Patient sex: M
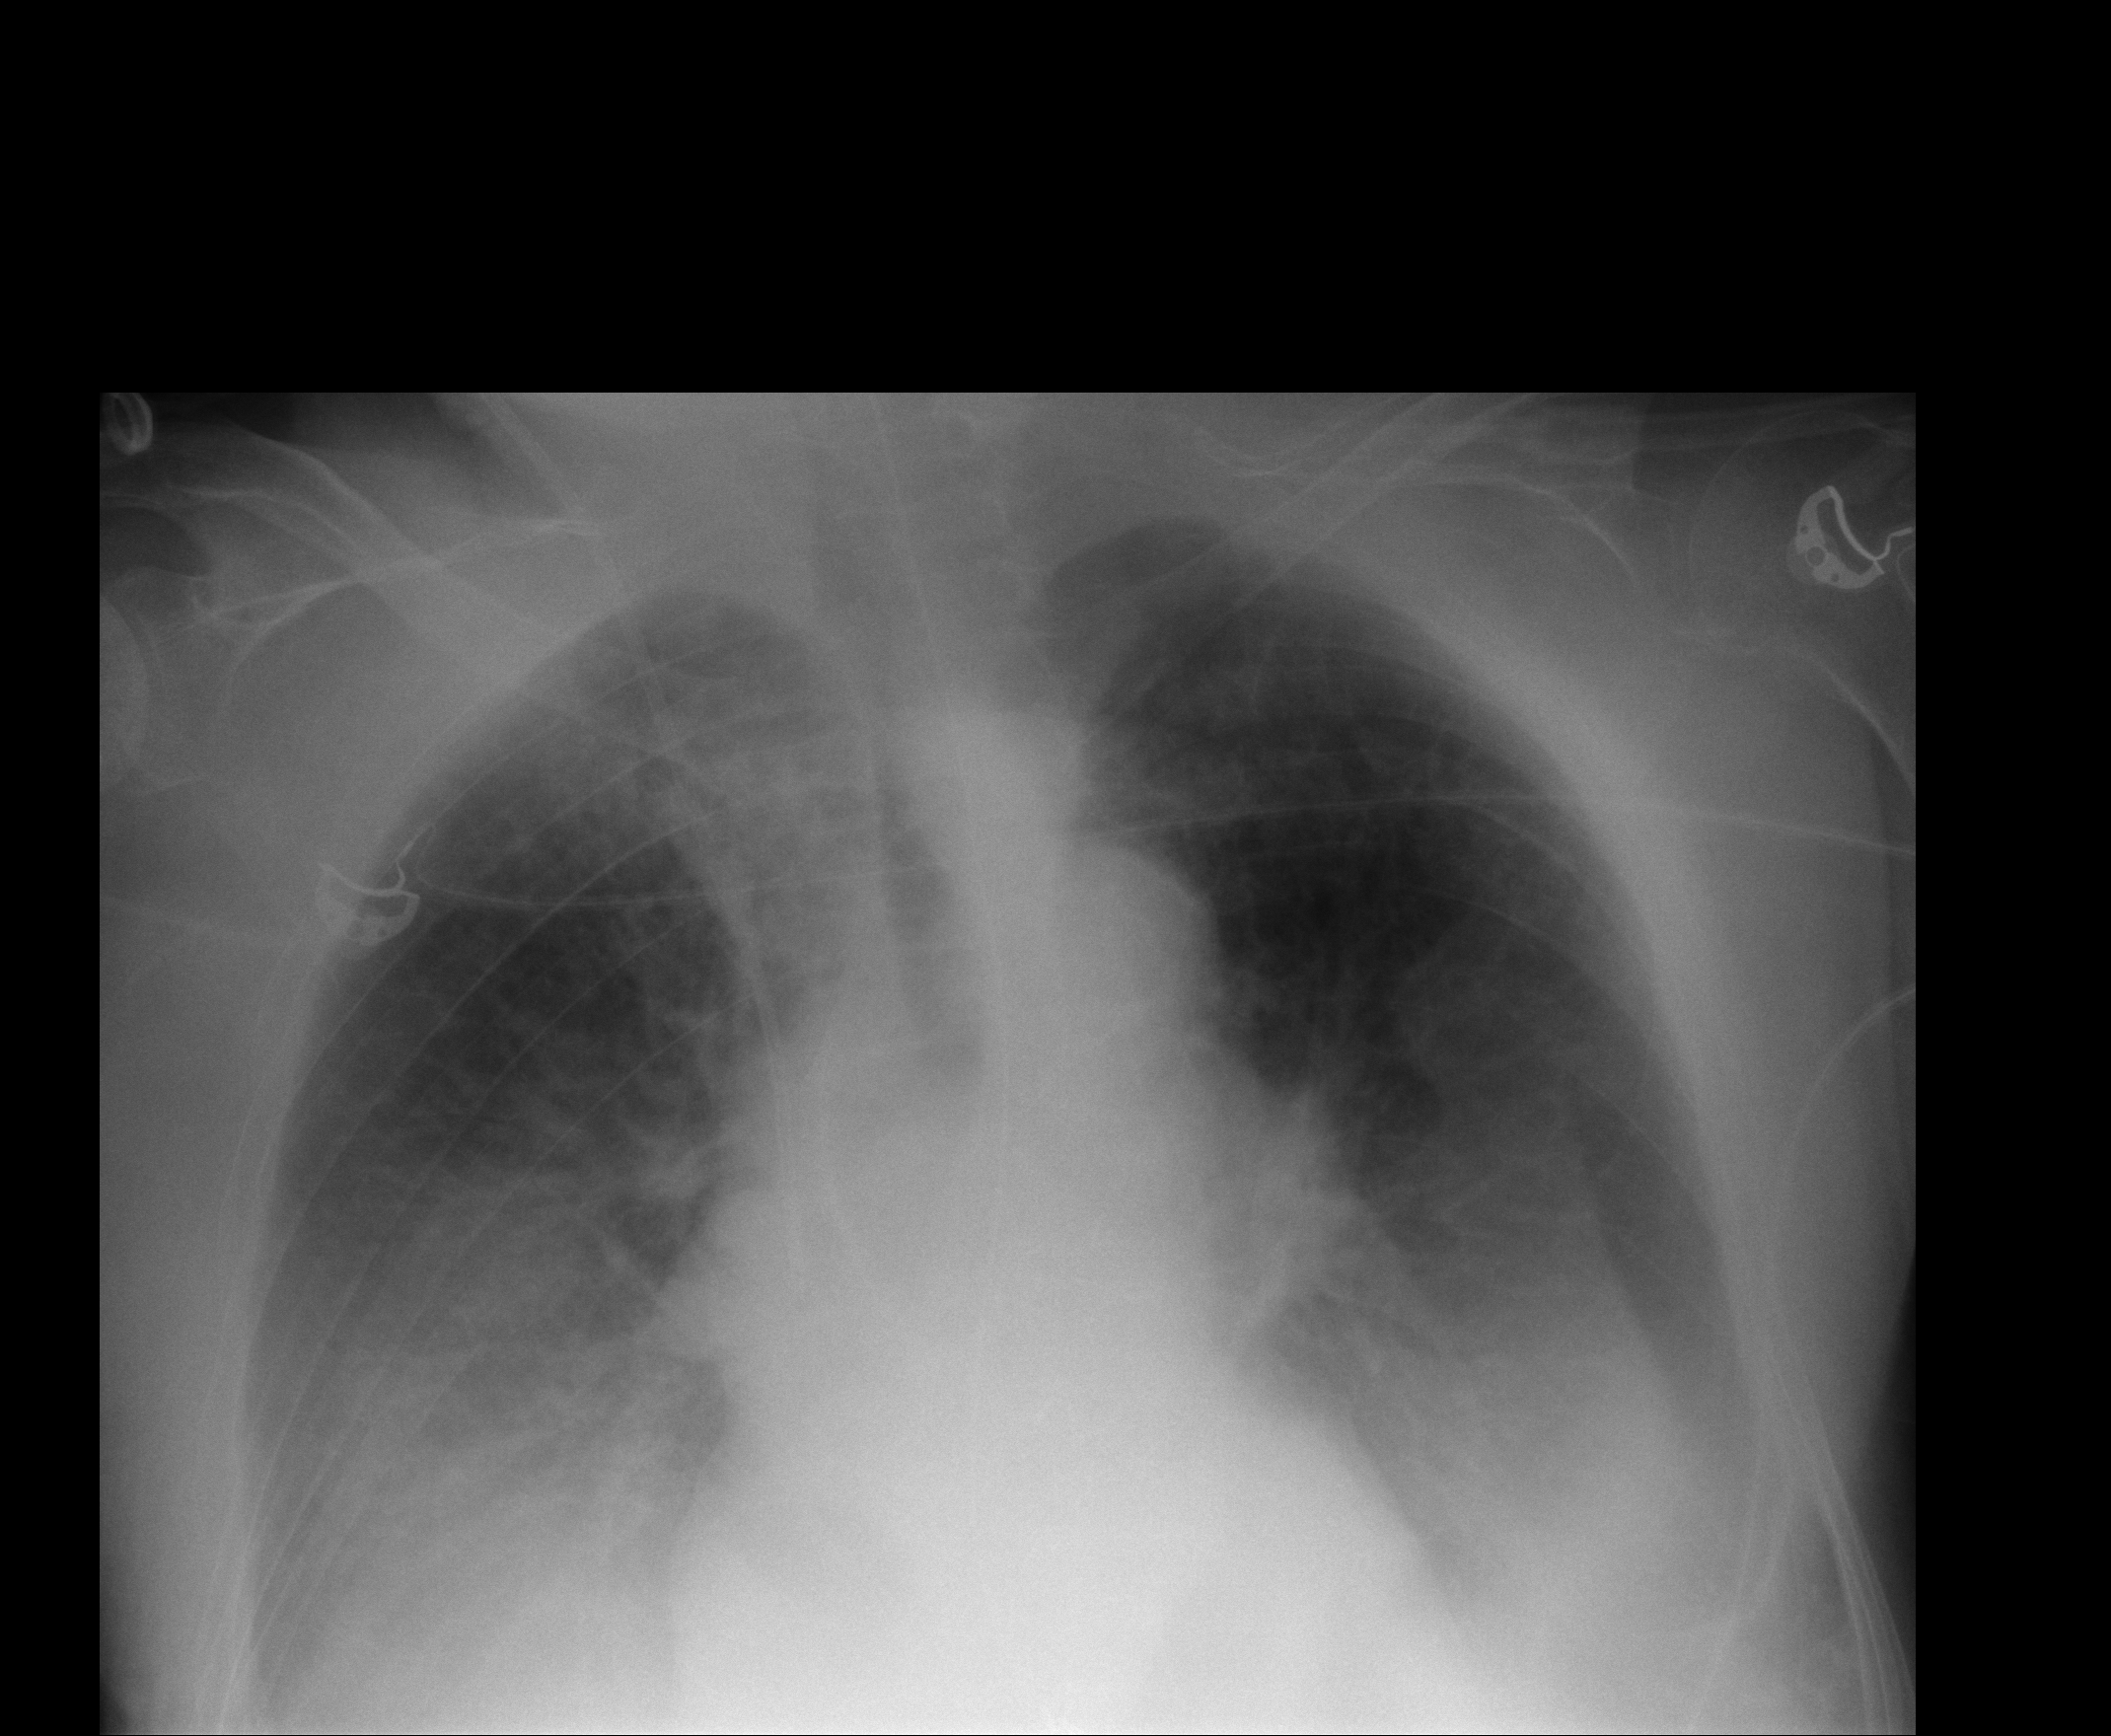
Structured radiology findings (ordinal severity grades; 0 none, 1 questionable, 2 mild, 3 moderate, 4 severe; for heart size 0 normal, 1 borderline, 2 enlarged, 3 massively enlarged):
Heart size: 0
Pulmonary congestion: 0
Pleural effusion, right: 2
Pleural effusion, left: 2
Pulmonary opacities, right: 0
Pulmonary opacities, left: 0
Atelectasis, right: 2
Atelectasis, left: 2